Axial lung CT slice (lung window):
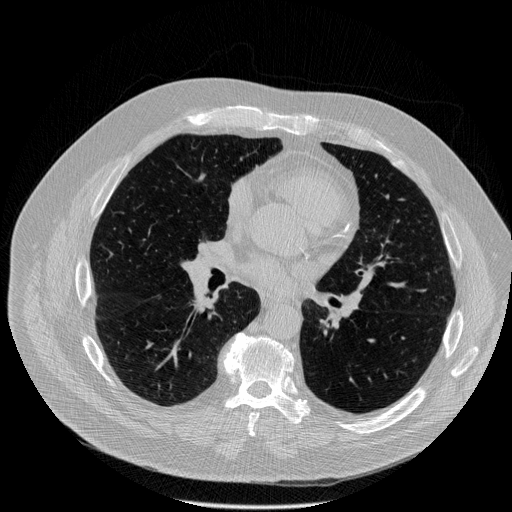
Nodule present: no